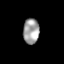
Tissue: skin
Cell type: Fibroblasts
Senescence score: 0.7544
Nuclear area (px): 402
Mean DAPI intensity: 159.766